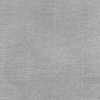
Atmospheric dust classification: dusty